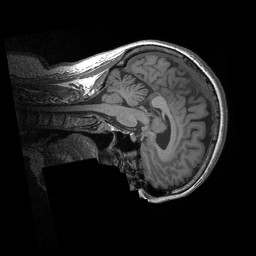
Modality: T1w
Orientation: sagittal
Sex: female
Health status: ill
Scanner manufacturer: siemens
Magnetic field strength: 3 T
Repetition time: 1.66 s
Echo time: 0.00254 s